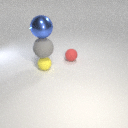
small yellow rubber sphere in front of small red rubber sphere